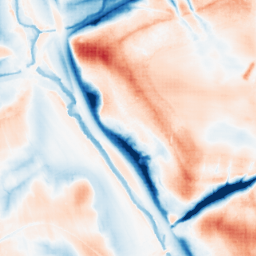
Category: edge_preserving
Decomposition family: guided
Decomposition parameters: radius: 16
eps: 1
Upsampling method: sinc_blackman
Upsampling parameters: scale: 2
kernel_size: 4
Upsampling scale: 2